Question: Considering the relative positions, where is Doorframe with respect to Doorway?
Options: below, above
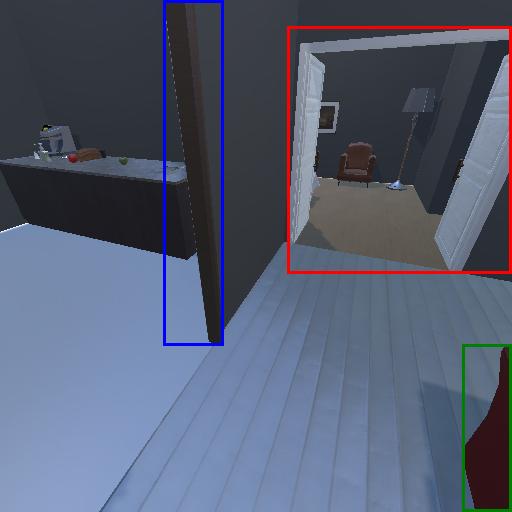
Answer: below